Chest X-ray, AP view. Patient: 39 years old, sex M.
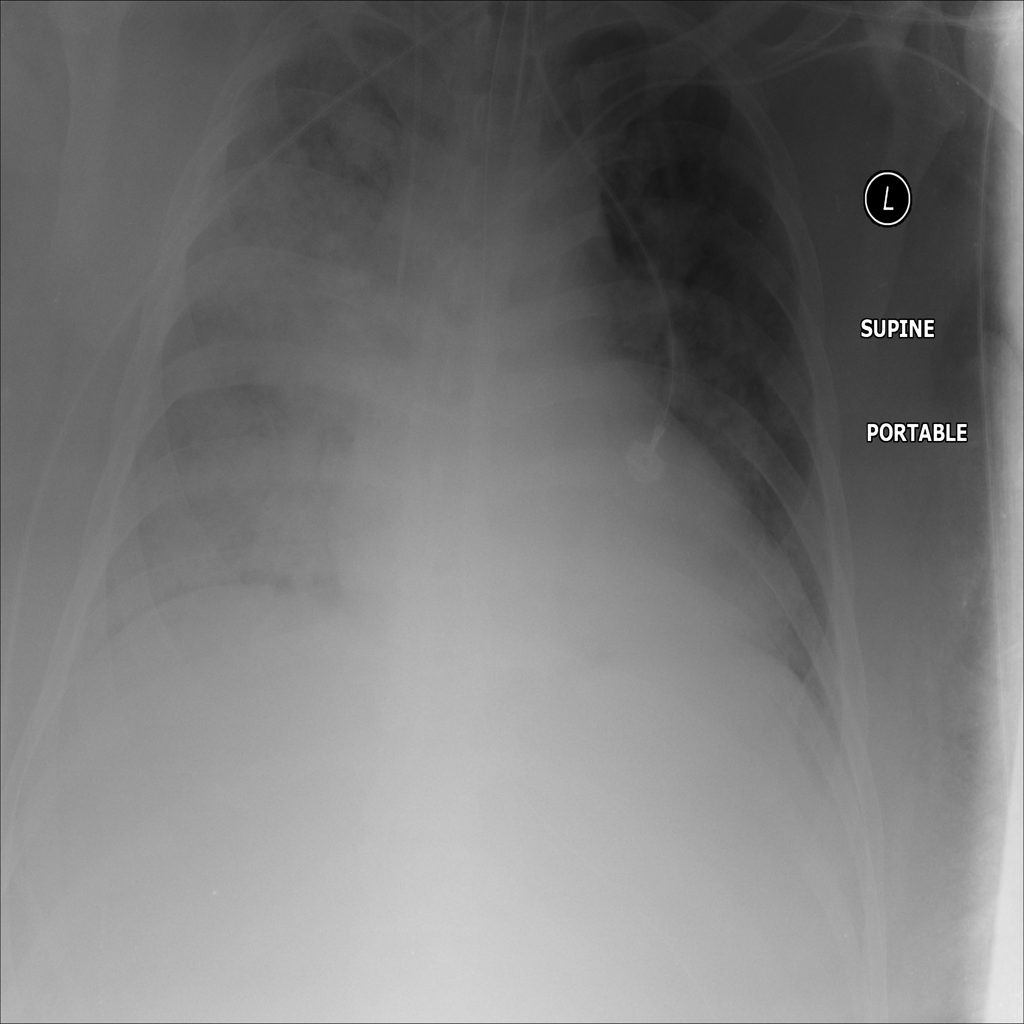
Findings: Consolidation